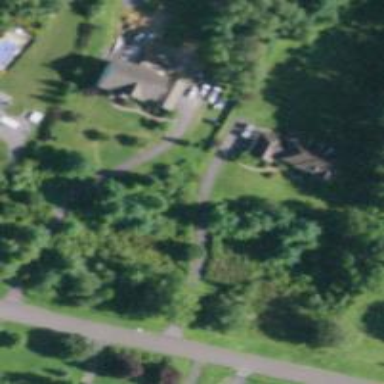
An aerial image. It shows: Driveway leading to service road.